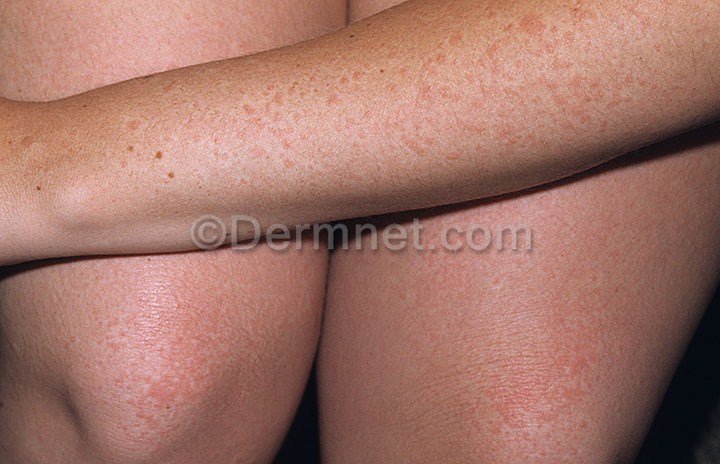
Disease: Light Diseases and Disorders of Pigmentation